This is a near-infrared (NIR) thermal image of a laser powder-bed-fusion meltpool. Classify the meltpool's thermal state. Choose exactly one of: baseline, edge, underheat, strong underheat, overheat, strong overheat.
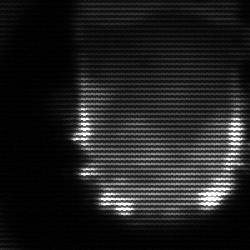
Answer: baseline